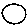
Label: circle